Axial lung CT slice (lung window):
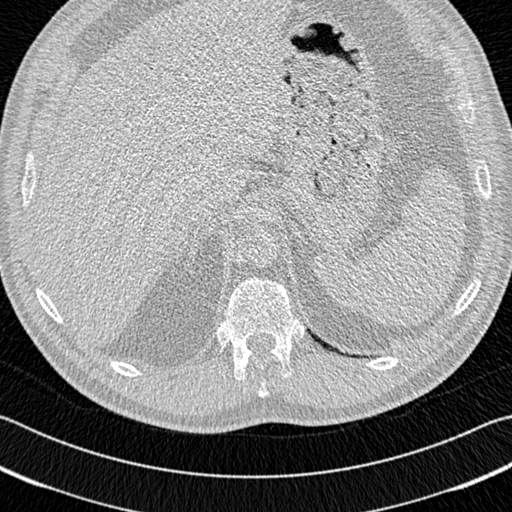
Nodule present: no